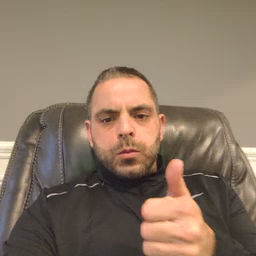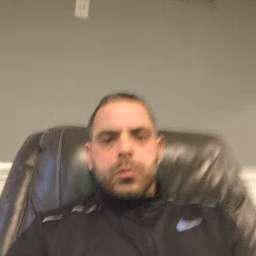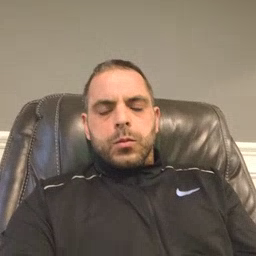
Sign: nuts